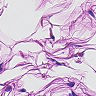
Metastatic tissue present: no